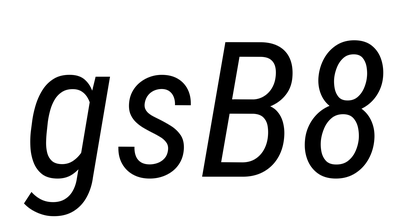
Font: Roboto-Italic_Condensed_Italic